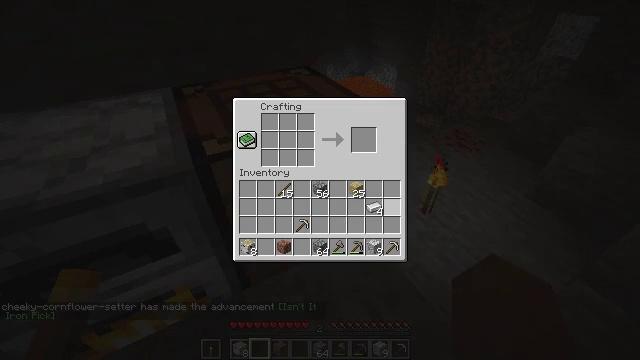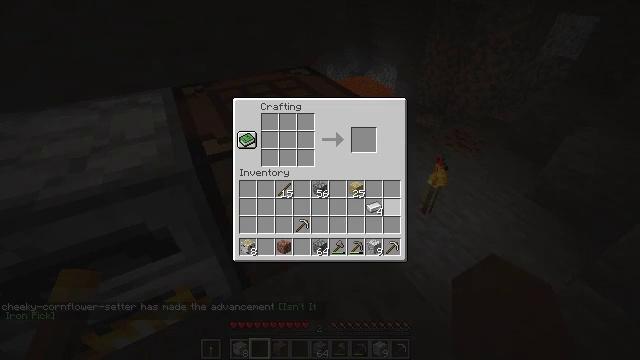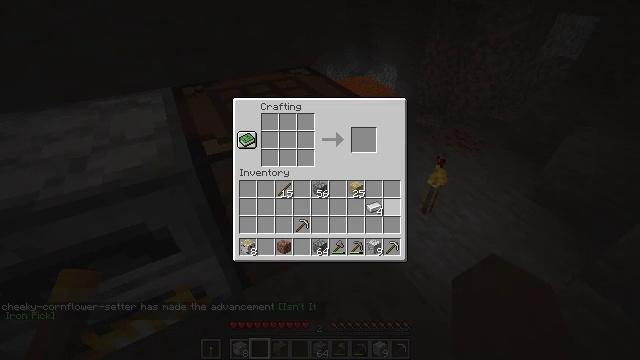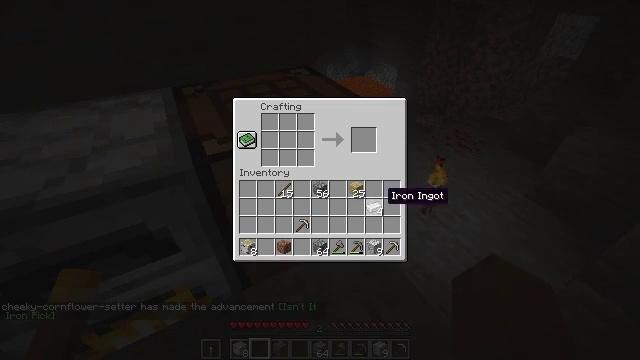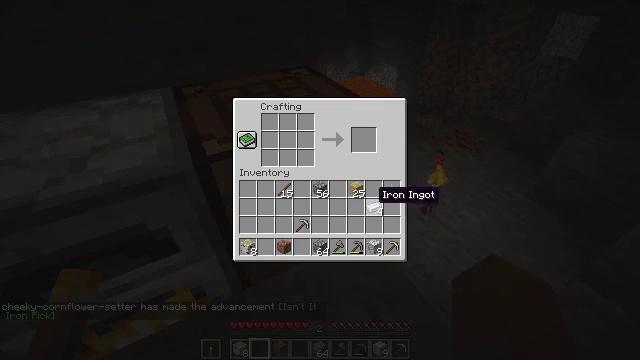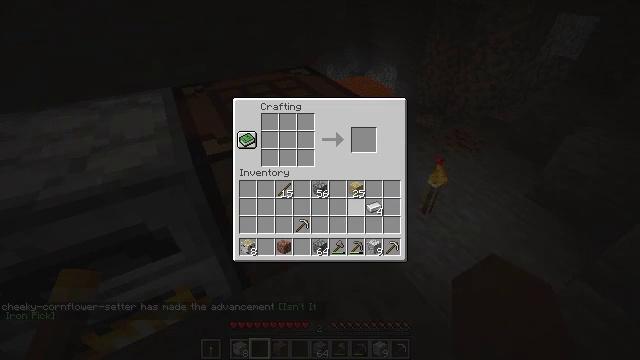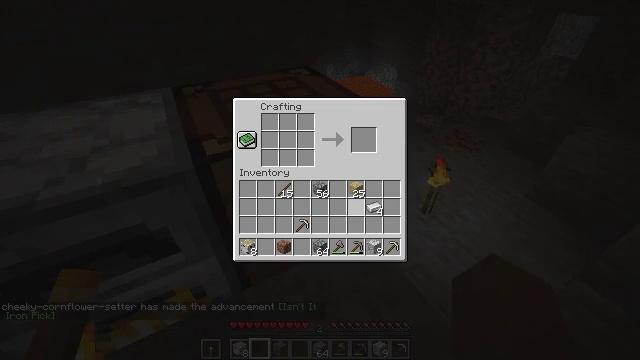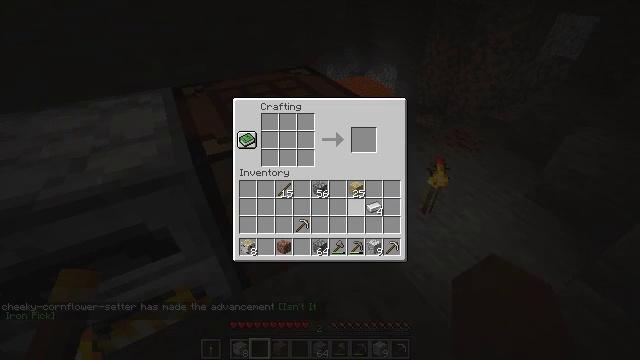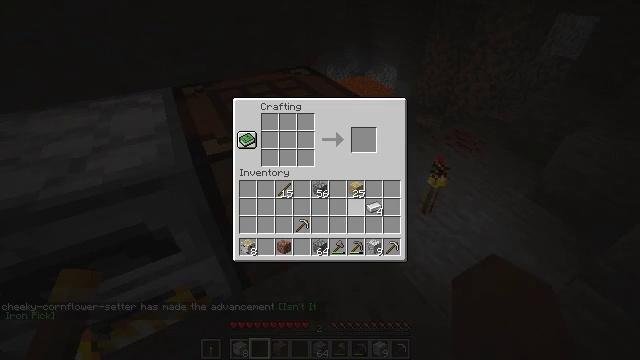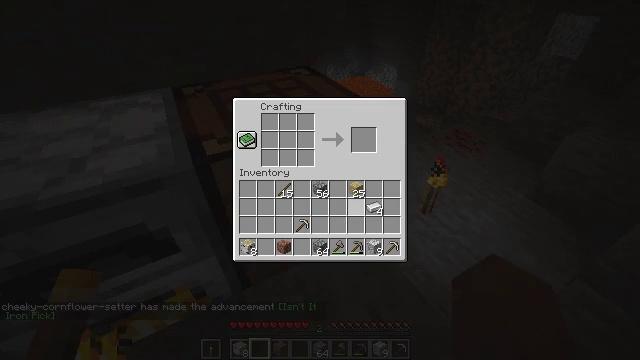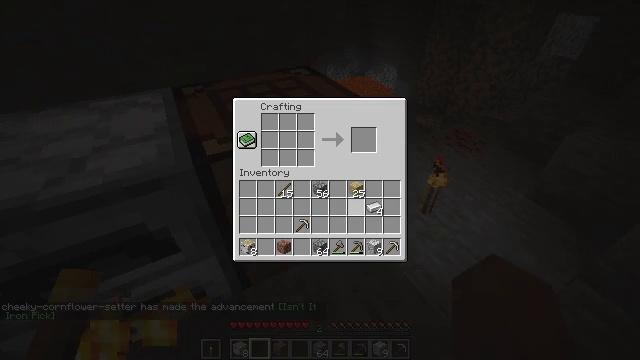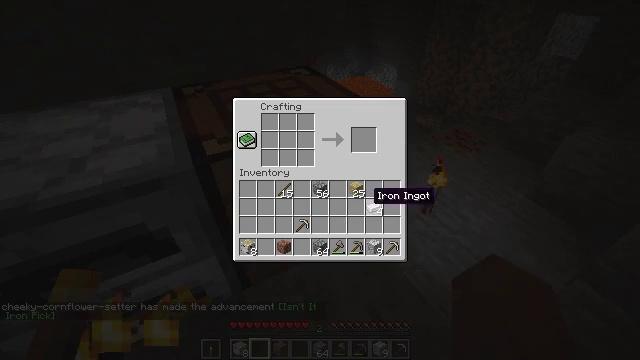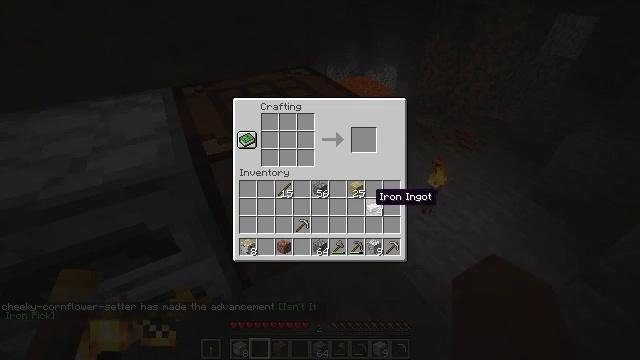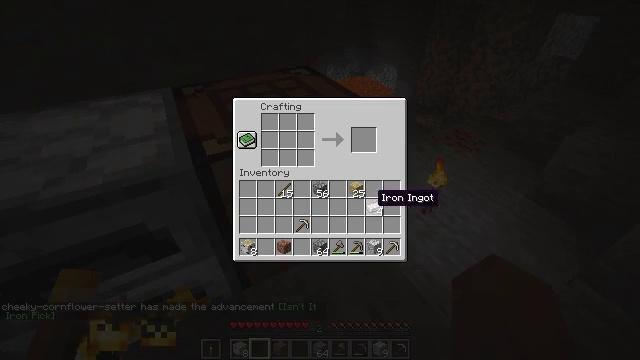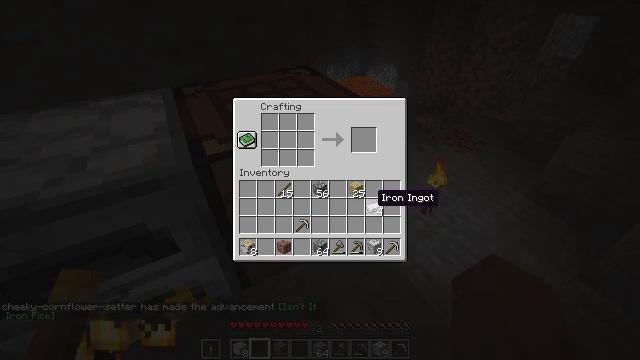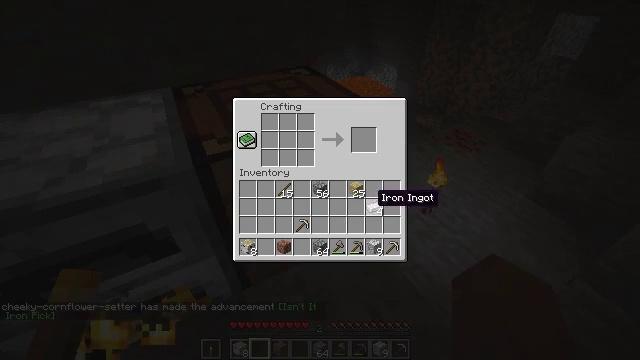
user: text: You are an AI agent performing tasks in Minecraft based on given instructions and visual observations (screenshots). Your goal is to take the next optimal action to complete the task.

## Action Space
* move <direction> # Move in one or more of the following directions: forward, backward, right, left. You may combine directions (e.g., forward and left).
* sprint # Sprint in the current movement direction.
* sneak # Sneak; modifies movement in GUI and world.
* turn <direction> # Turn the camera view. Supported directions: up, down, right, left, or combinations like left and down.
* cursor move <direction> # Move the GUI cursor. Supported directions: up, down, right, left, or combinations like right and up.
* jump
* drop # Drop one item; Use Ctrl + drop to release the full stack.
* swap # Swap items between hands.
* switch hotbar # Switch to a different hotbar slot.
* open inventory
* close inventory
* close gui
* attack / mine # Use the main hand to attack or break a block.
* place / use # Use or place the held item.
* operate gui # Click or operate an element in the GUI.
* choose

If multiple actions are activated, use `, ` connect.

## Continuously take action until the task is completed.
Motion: motion action
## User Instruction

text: Craft a bucket with three iron ingots.
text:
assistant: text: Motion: no_op
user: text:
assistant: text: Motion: no_op
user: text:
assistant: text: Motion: no_op
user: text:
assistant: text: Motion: cursor move left
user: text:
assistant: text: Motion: cursor move left
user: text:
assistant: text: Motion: no_op
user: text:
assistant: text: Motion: no_op
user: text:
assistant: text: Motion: no_op
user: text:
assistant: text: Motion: no_op
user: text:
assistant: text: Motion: no_op
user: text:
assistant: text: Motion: no_op
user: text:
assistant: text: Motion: no_op
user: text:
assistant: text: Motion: no_op
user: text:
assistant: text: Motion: no_op
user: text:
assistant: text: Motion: no_op
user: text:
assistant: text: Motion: cursor move left and up
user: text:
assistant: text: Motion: cursor move left and up
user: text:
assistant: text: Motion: cursor move left and up
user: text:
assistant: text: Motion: cursor move left
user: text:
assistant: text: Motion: no_op
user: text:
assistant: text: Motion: no_op
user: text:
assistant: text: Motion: cursor move left and up
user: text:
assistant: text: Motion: no_op
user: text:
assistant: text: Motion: no_op
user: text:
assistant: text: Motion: no_op
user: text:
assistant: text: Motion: no_op
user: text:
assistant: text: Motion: cursor move right and down
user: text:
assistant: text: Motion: cursor move right and down
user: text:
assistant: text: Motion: cursor move right
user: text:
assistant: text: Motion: no_op